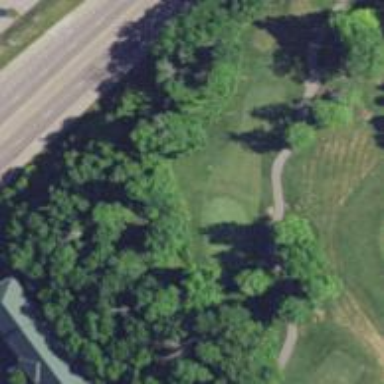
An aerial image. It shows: Golf hole.